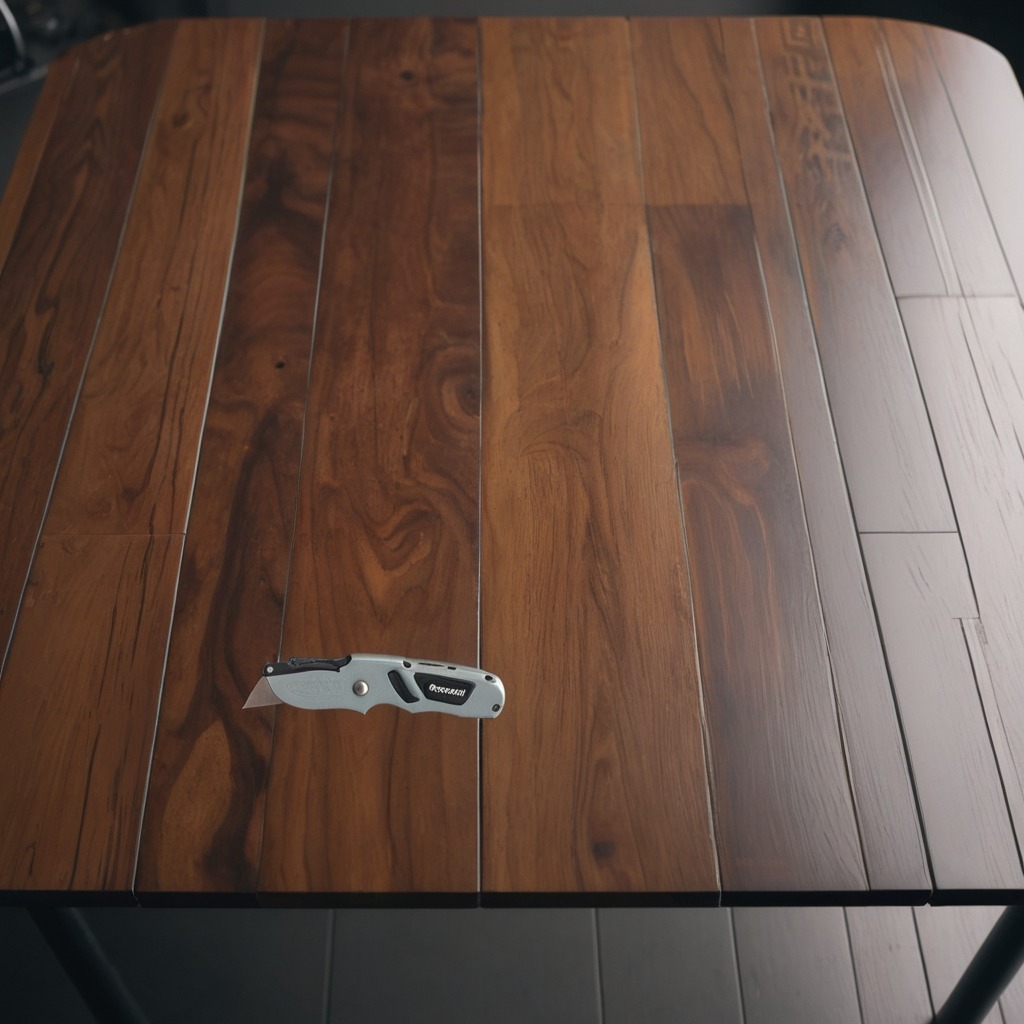
A utility knife is lying on an oil-spilled wooden table in a vintage motorcycle garage.